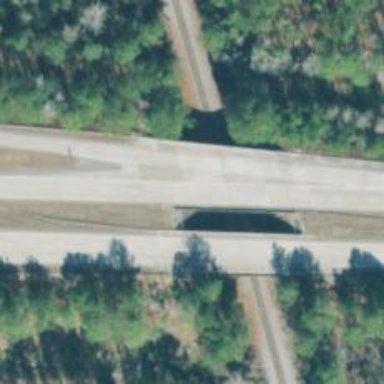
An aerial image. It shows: Bridge on trunk highway which is also expressway with dual carriageway.